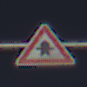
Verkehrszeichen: Vorfahrt
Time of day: MorningAfternoon
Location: Outdoor (Nature)
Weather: PartlyCloudy
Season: NotSpecified
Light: Natural